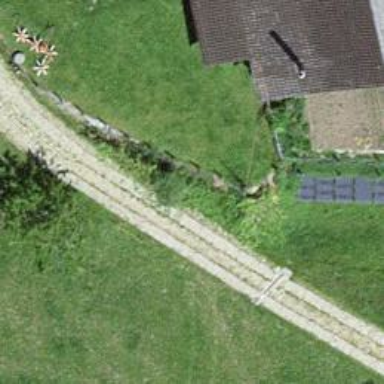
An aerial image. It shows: Grass track with grade3 track type.